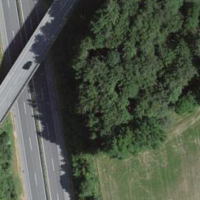
EUNIS habitat code: 57
Species observed at this site:
Milvus milvus